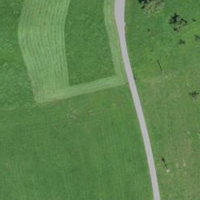
EUNIS habitat code: 25
Species observed at this site:
Aquila chrysaetos
Pernis apivorus
Ficedula hypoleuca